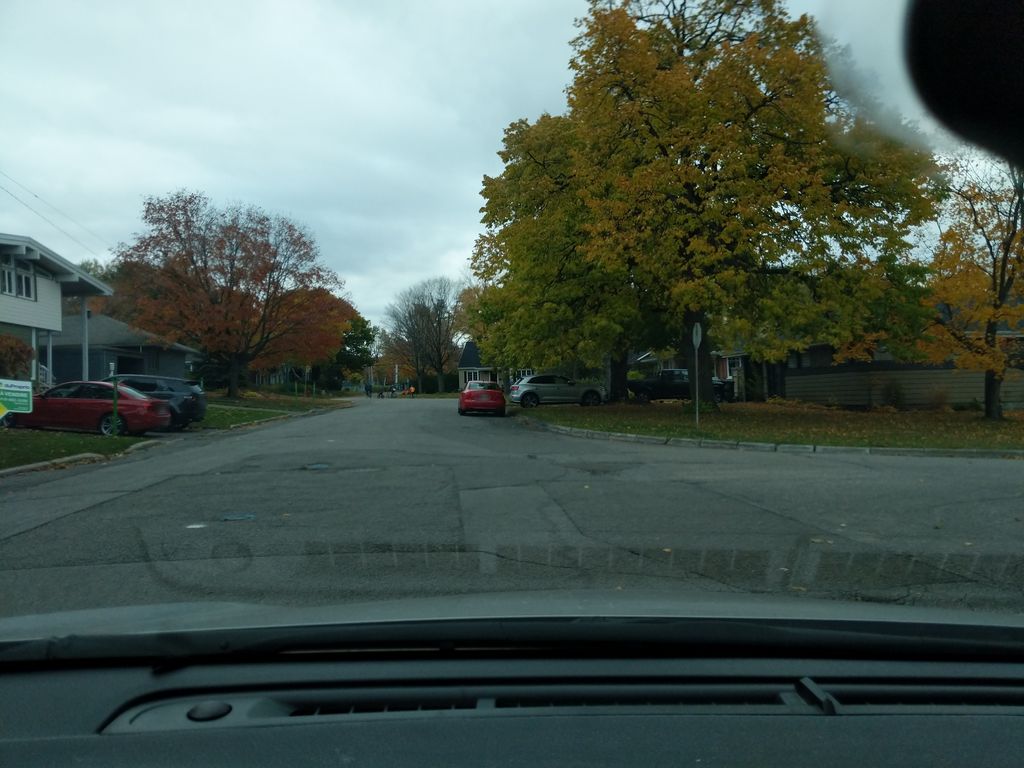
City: quebec_city